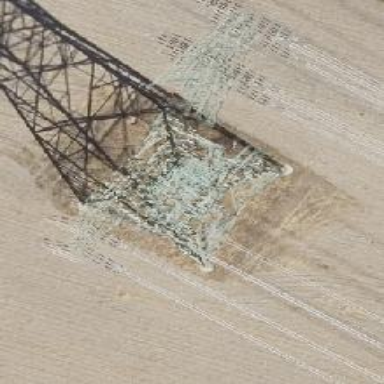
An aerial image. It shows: Power line in the image.